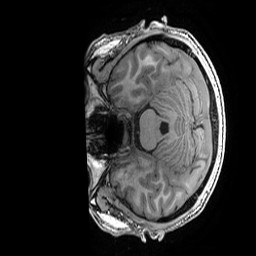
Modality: T1w
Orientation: axial